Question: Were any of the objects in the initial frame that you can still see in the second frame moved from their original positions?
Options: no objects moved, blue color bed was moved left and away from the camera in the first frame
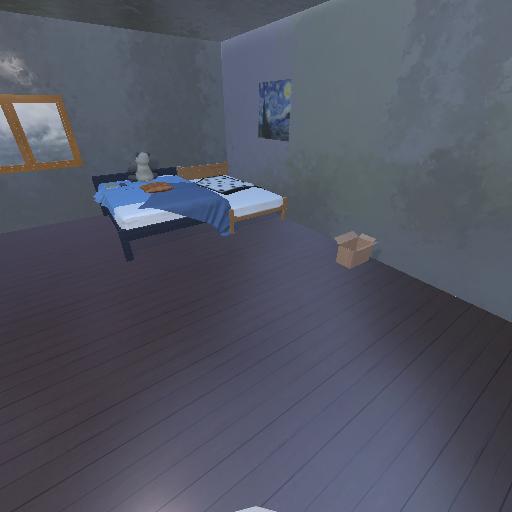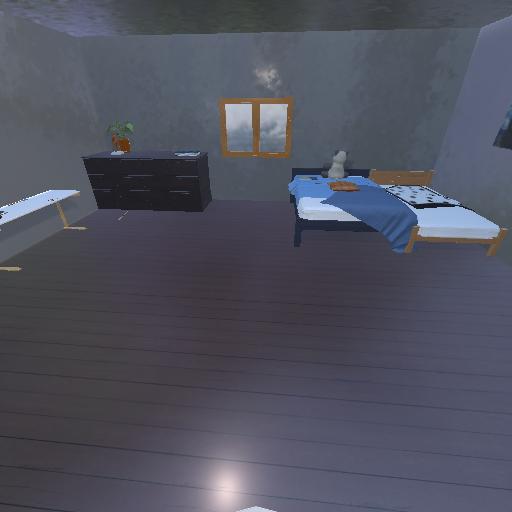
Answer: no objects moved